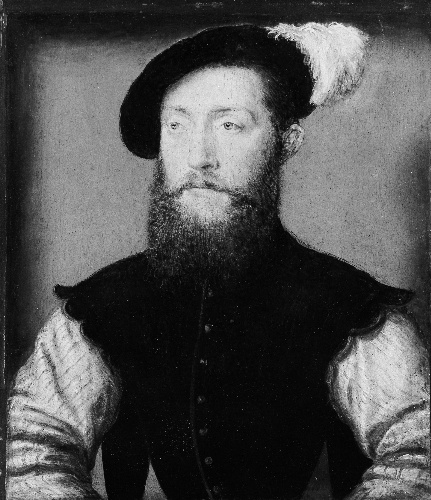
Title: Charles de Cossé (1506–1563), Comte de Brissac
Artist: Corneille de Lyon
Artist bio: Netherlandish, The Hague, active by 1533–died 1575 Lyons
Object type: Painting
Classification: Paintings
Medium: Oil on wood
Dimensions: 6 1/2 x 5 1/2 in. (16.5 x 14 cm); with added strips, 8 1/2 x 6 in. (21.6 x 15.2 cm)
Department: European Paintings
Credit line: The Jules Bache Collection, 1949
Accession year: 1949
Repository: Metropolitan Museum of Art, New York, NY
Tags: Men|Portraits